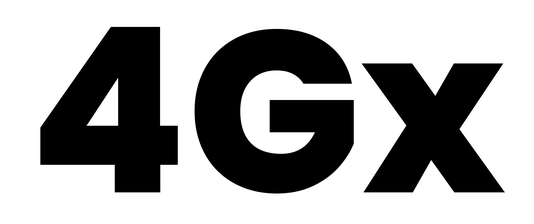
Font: Poppins-ExtraBold